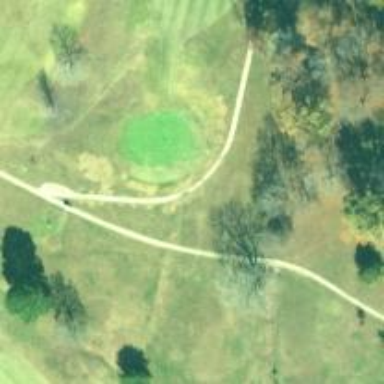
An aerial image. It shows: Golf hole.